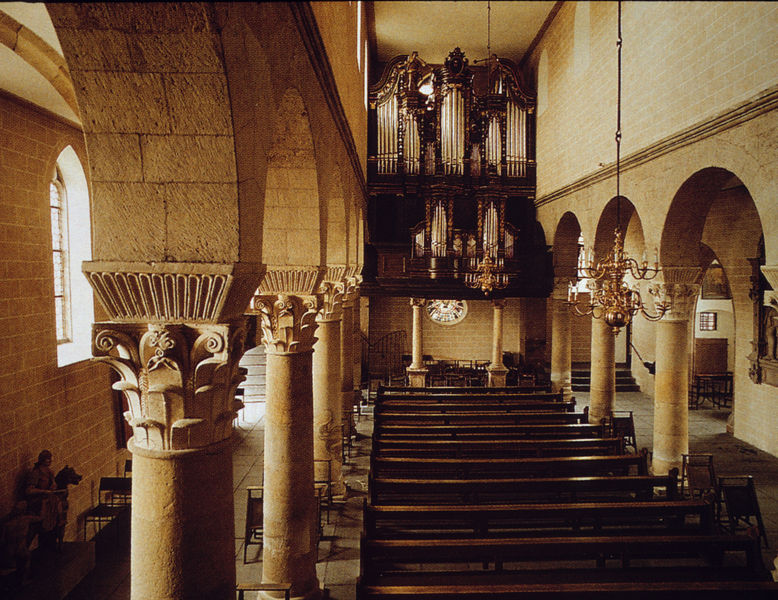
Titel: Kirche Sankt Justinus (Mittelschiff)
Standort: Höchst (Frankfurt)
Institution: Kirche Sankt Justinus
Schlagwörter: mann, gelb, ocker, braun, fenster, holz, licht, marmor, pfeiler, raum, stühle, säule, säulen, türkis, blick, wand, architektur, stein, innenraum, kalt, kirche, interieur, gotik, pferd, reiter, statue, schiff, bogen, mauer, bank, empore, pilaster, rundbogen, treppe, arch, arches, architecture, candelabra, chair, chandelier, church, column, columns, corinthian, hall, lamp, stairs, steps, white, window, bench, black, chairs, empty, gold, seat, windows, yellow, flowers, picture, kronleuchter, leuchter, aufgang, wooden, foto, photographie, bögen, wände, religion, beten, altar, arkaden, bänke, kapitelle, langhaus, kapitell, kirchenschiff, kirchenbänke, mittelschiff, orgel, gruft, wood, archivolten, rosette, jesus, greek, man, roman, stone, kirchenraum, pastor, romanik, chor, kapelle, sun, holzbank, baroque, light, narrow, prunk, desk, glass, photo, kirsche, clock, kapitel, basilika, lights, akanthus, ancient, instrument, kriche, arc, bogengang, treppenaufgang, cathedral, pews, seats, walls, orgelpfeifen, brick, bricks, ceiling, arkadne, museum, orgelempore, westchor, holzbänke, horse, katholisch, shade, contemporary, pillar, christian, carving, organ, helige, basilikum, drei schifiges basilikum, rostte, stützsäulen, säullen, tan, photograph, photography, korinthische säulen, chapel, beams, sepia, pole, pew, tile, concrete, catholic, stage, benches, inside, stained glass, pipe, masonry, piano, pillars, curve, lighting, clack, rows, carved, pipes, arche, asparagus, 'bögen, chandeliers, engravings, stainglass, pes, stained glass windows, pipe organ, corinthian column, tenerism